Question: I've added a new 'IBOutlet' that I want to connect in Interface Builder - however, all of a sudden, control-dragging from the class to the interface item provides me with a list of constraint options instead of a list of outlets/received actions.
This does not seem to affect all items, only some of them, but I've double-checked both the designated class of the cell view, as well as the '@IBOutlet' declaration in the source file, and everything seems to match up properly:

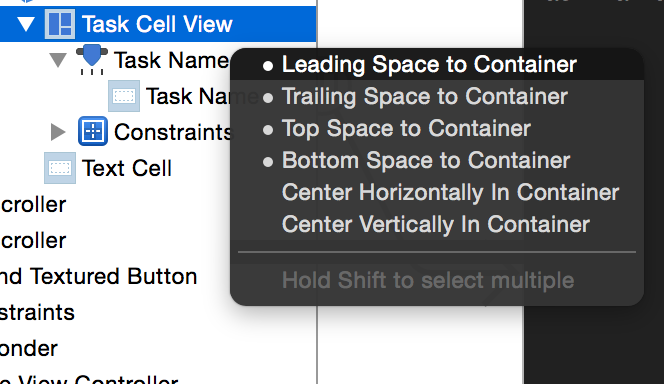
Answer: I was able to work around this issue by simply right-clicking on the source item (without dragging), and then connecting the individual outlets in the list.